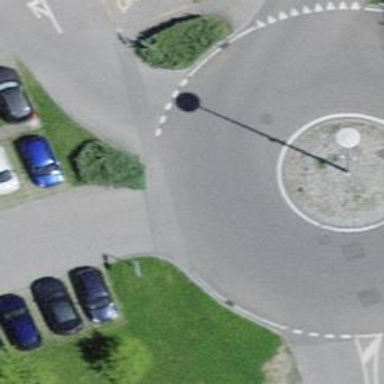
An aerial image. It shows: Parking aisle road leading to roundabout.